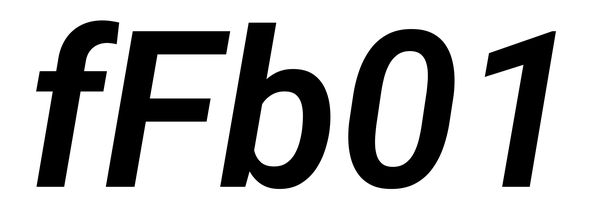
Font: Roboto-Italic_SemiBold_Italic